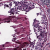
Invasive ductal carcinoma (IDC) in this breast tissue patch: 0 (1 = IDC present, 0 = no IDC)